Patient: sex M, age 74
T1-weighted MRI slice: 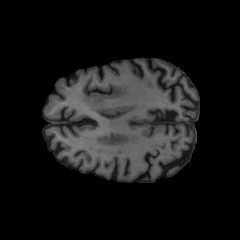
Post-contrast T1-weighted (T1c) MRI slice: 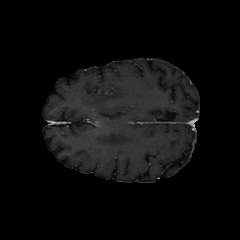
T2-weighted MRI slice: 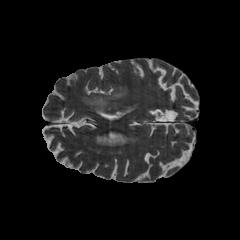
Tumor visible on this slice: yes
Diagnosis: Glioblastoma, IDH-wildtype
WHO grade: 4